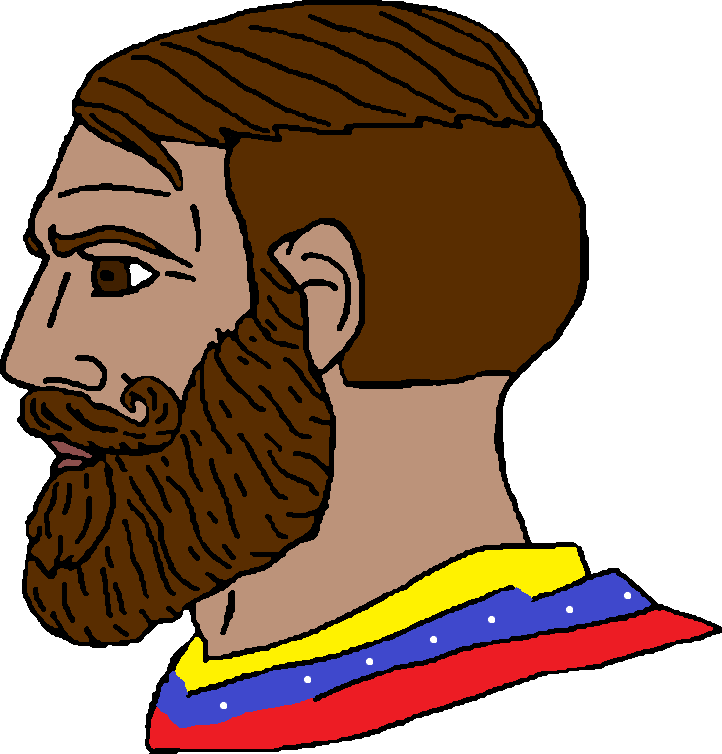
Label: 4_Yes_Chad